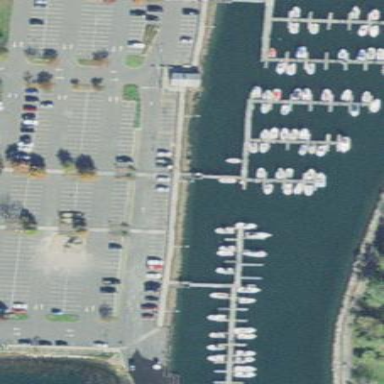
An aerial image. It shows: Marina on leisure land.